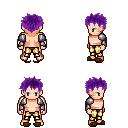
a pixel art fantasy rpg character, male body template, human, light skin, steel arm armor, gold greaves, purple bedhead hairstyle, brown slippers, four views (front, back, left, right), 2x2 character sprite sheet, small pixel art, hard edges, no anti-aliasing